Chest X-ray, PA view. Patient: 34 years old, sex F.
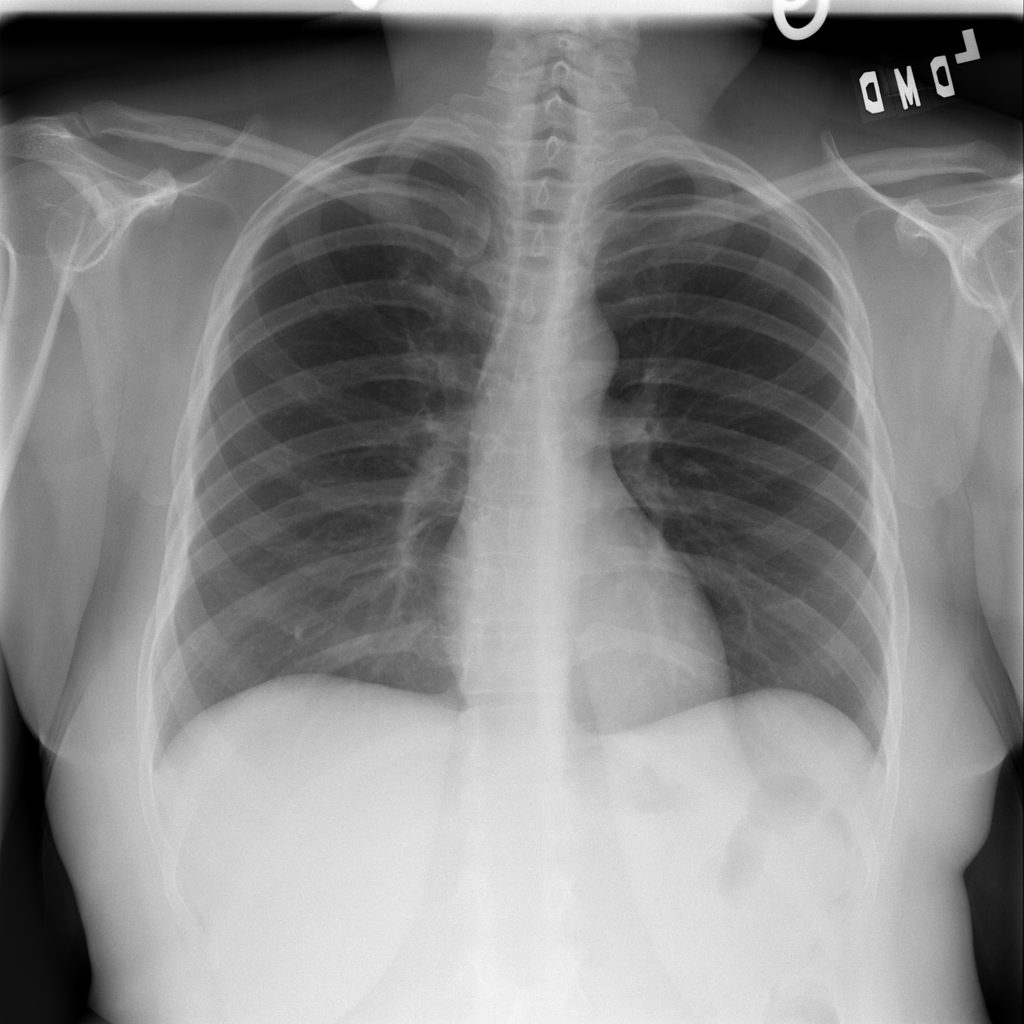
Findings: No Finding